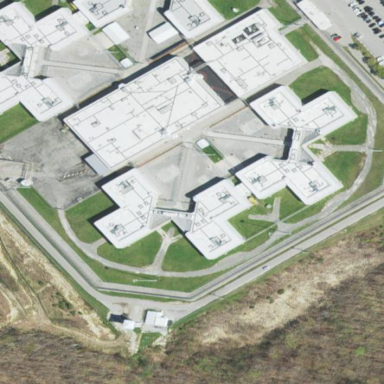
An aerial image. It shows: Prison.